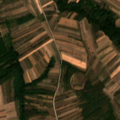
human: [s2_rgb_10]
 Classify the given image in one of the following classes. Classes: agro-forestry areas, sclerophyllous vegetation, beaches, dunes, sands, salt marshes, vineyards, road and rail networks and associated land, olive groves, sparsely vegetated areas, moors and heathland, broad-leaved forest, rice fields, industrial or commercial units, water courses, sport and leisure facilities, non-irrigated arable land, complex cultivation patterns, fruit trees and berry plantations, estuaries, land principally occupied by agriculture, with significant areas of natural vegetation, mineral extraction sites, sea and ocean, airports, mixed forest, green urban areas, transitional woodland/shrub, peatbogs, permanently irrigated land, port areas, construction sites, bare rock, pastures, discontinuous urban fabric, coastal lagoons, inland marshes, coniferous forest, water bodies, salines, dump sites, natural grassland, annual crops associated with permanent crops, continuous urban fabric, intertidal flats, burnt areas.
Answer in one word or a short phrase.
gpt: non-irrigated arable land, complex cultivation patterns, land principally occupied by agriculture, with significant areas of natural vegetation, broad-leaved forest, transitional woodland/shrub